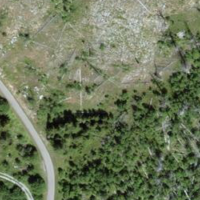
EUNIS habitat code: 43
Species observed at this site:
Dactylorhiza sambucina